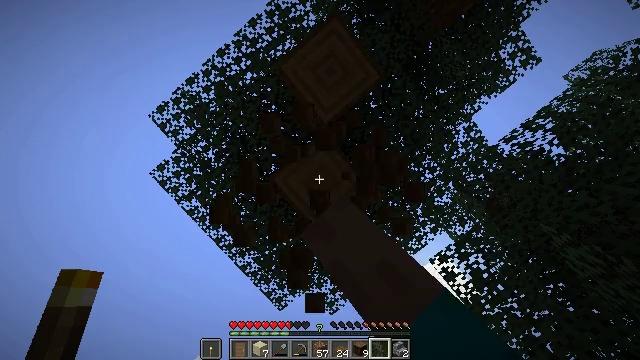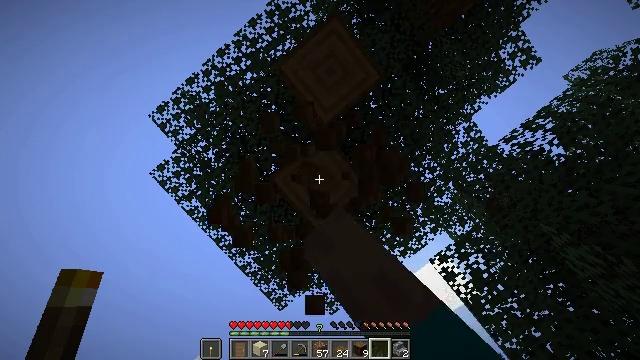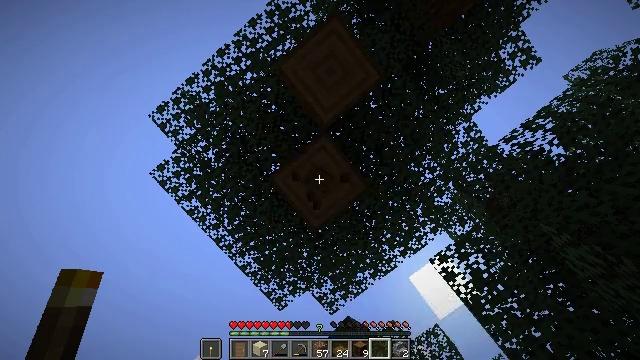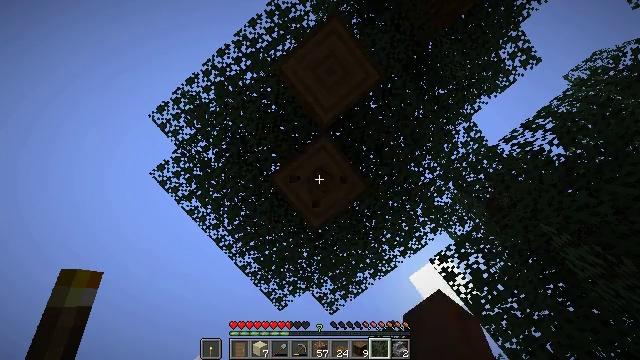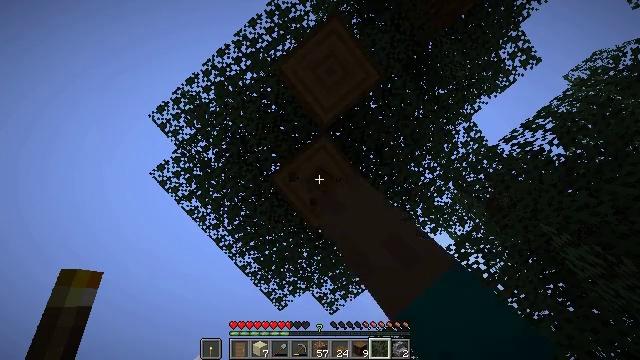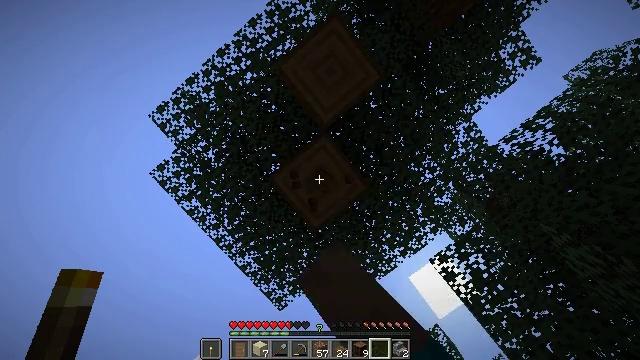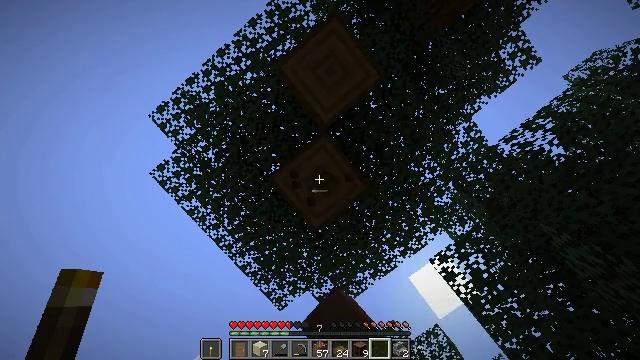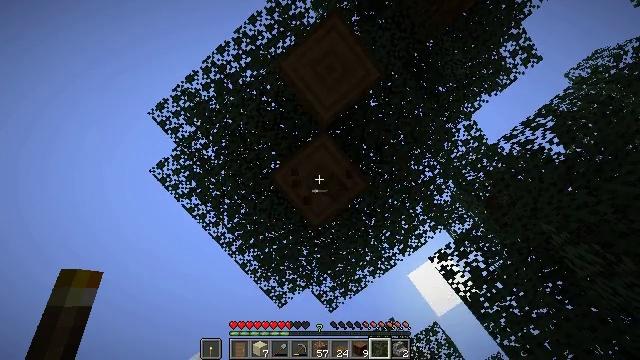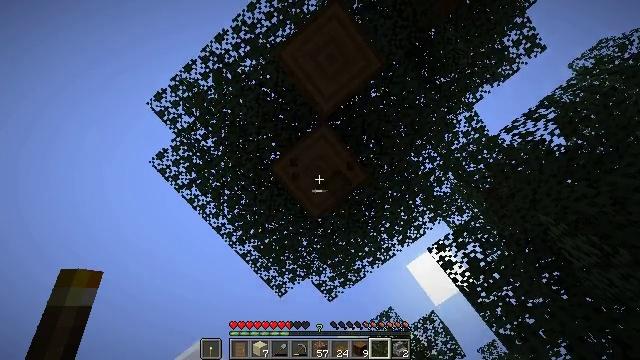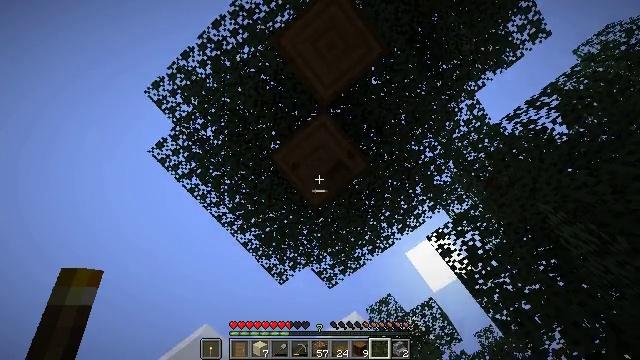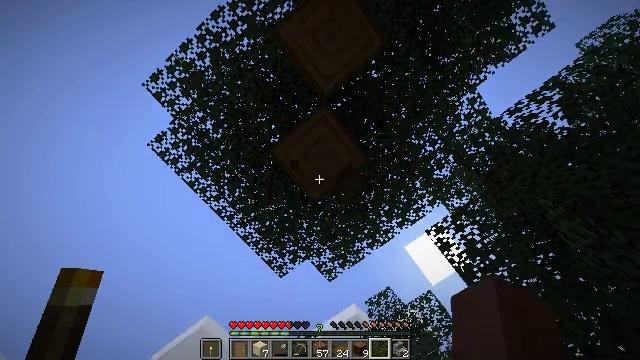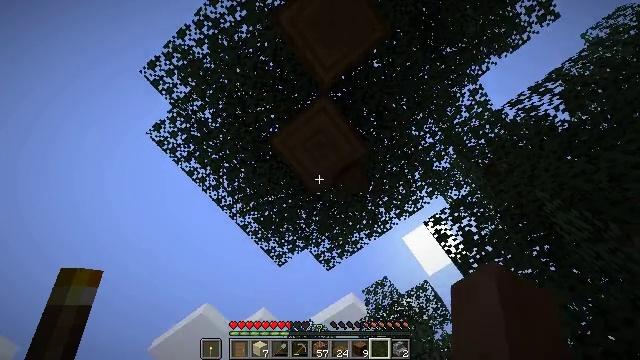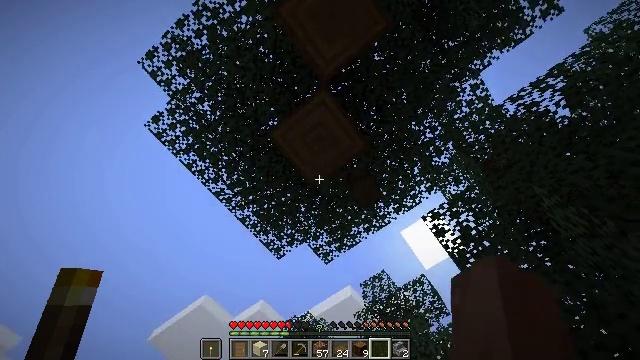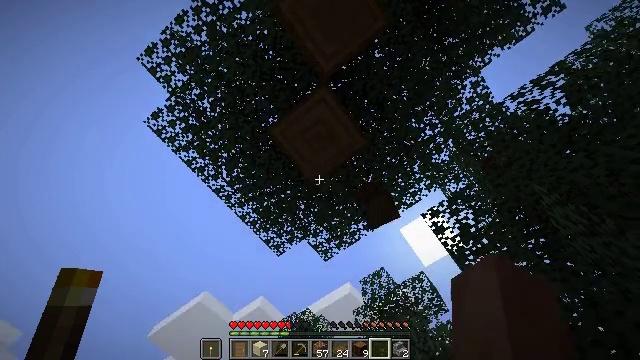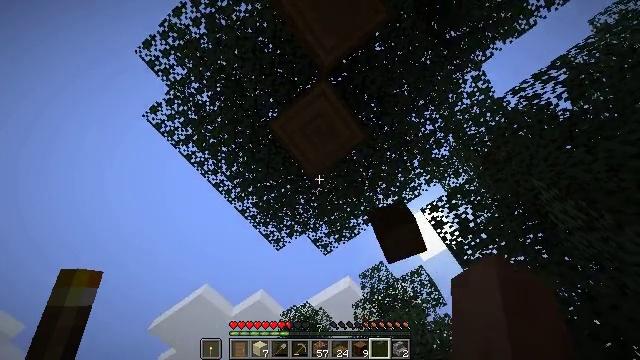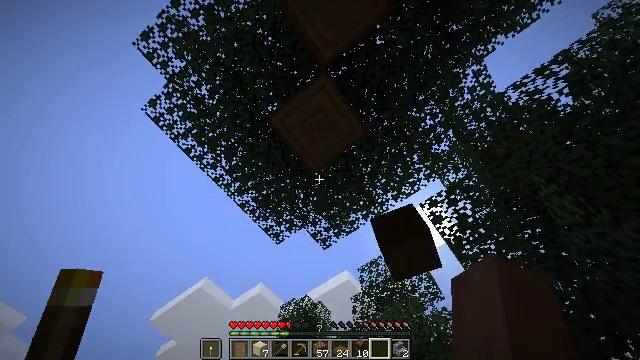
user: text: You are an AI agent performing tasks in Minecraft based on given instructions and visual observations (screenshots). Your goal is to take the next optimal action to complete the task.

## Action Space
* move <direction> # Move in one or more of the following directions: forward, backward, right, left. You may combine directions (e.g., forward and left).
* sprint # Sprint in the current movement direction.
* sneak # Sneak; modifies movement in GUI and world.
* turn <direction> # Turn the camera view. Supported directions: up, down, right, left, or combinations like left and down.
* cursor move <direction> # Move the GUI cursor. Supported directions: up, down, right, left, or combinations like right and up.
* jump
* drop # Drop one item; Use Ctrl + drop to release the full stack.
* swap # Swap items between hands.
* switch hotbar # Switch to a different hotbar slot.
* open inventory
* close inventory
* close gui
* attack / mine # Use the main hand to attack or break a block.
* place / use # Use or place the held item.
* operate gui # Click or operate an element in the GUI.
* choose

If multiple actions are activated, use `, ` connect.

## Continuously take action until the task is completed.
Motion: motion action
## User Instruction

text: Break spruce planks from a structure.
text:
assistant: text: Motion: attack / mine
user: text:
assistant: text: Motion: attack / mine
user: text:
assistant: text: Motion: attack / mine
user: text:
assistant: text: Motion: attack / mine
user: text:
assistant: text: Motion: attack / mine
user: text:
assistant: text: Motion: no_op
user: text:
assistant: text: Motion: no_op
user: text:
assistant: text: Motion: turn down
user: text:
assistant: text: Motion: turn down
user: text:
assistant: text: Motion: turn down
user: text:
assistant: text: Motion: turn down
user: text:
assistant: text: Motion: turn down
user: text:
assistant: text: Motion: no_op
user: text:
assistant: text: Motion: turn down
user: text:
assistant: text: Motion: turn down
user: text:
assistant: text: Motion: no_op
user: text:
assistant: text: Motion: turn down
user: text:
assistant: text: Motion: turn right and down
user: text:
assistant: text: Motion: turn right and down
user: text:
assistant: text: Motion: turn right and down
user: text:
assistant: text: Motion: turn right and down
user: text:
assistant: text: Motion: turn right and down
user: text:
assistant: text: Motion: move forward, turn right and down
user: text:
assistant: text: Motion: move forward, turn right and down
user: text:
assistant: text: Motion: move forward, turn right and down
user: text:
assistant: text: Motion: move forward, turn right and down
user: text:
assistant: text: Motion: move forward, turn right and down
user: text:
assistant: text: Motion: move forward, turn right and down
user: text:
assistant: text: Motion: move forward, turn right and down
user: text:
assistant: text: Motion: move forward, turn right and down